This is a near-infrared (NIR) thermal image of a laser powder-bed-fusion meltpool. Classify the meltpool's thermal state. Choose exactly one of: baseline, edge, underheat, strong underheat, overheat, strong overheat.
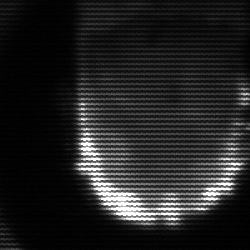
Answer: baseline